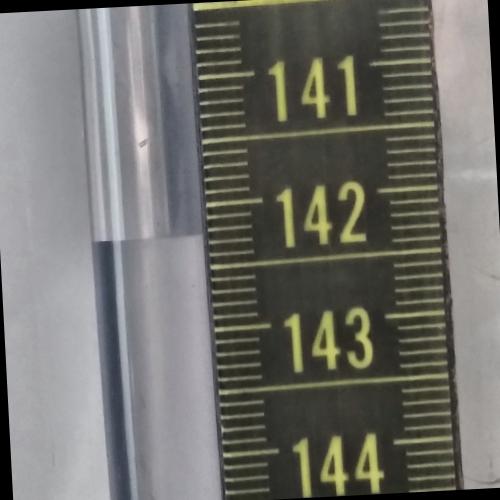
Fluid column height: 142.2 cm